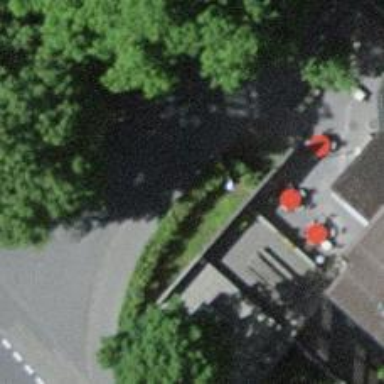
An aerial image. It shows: Post box is visible.